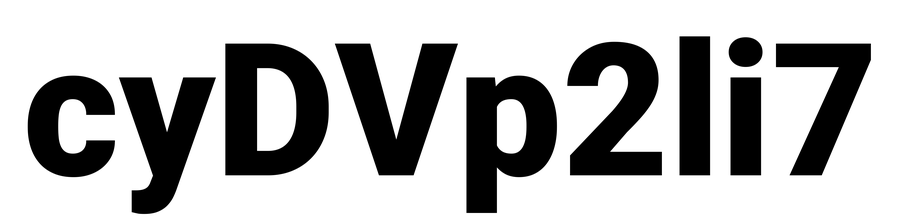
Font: Roboto_Black